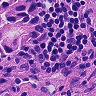
Metastatic tissue present: yes